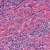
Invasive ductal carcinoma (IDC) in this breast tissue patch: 1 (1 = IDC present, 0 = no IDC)